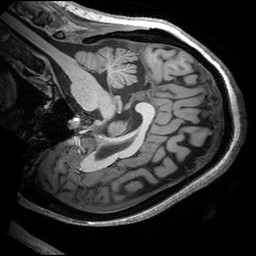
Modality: T1w
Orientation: sagittal
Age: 37
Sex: female
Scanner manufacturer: siemens
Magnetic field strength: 3 T
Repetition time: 2.53 s
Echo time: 0.00299 s